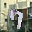
Label: 7